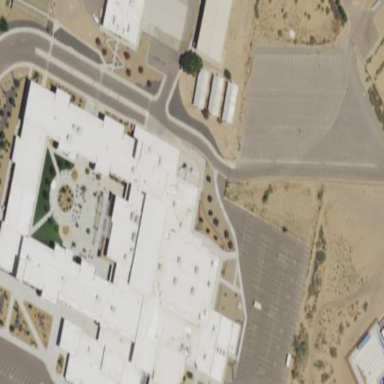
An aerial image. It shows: School building.